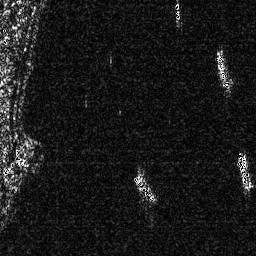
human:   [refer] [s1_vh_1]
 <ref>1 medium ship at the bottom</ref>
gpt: <box>[[50, 67, 61, 78, 0]]</box>

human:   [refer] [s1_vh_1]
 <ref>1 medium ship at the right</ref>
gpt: <box>[[91, 58, 98, 75, 0]]</box>